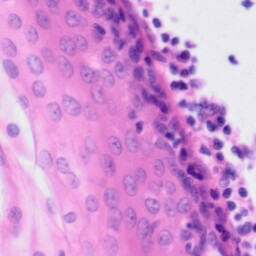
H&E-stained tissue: Tonsil